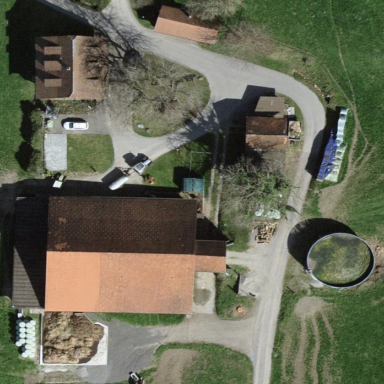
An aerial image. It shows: Farmyard area.